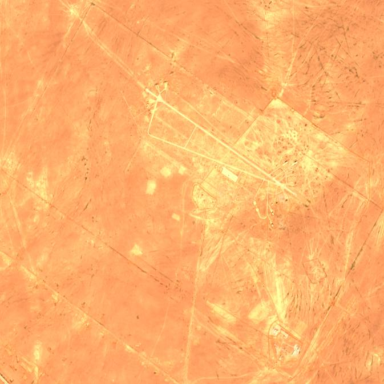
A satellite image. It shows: Military airfield located within aerodrome.